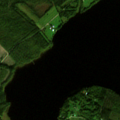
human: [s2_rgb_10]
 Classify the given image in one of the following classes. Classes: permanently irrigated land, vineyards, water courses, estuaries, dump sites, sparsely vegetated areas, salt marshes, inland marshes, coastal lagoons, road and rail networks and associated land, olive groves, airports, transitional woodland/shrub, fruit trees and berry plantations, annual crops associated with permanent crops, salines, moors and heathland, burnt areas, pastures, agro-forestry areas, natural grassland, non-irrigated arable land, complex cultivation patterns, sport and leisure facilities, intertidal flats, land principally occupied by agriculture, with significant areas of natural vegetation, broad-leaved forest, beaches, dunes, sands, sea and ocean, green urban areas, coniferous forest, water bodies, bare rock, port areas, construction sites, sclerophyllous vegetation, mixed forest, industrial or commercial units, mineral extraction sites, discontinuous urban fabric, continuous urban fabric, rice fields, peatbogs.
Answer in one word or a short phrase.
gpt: coniferous forest, transitional woodland/shrub, water bodies